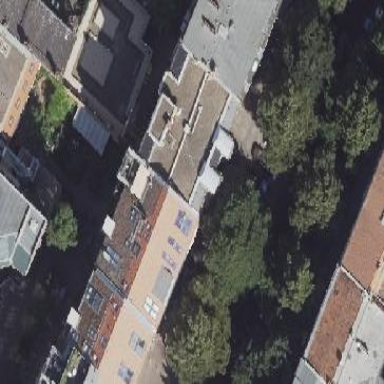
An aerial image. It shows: Apartment building with double saltbox roof shape.